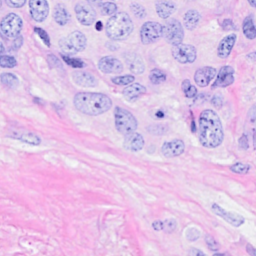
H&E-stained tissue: Breast